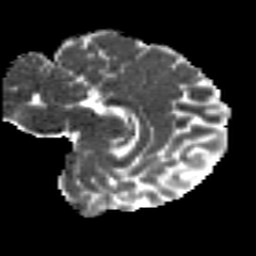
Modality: MD
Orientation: sagittal
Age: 22
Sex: male
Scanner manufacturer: siemens
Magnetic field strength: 3 T
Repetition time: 8.8 s
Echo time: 0.085 s